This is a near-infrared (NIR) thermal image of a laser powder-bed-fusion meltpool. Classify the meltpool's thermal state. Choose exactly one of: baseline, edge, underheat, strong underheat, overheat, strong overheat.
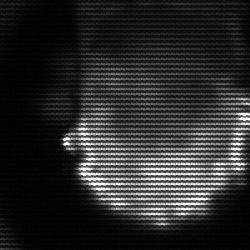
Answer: baseline